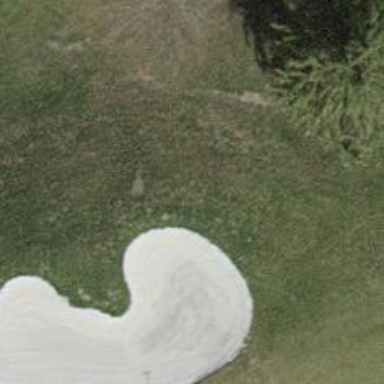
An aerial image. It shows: Golf bunker filled with natural sand.